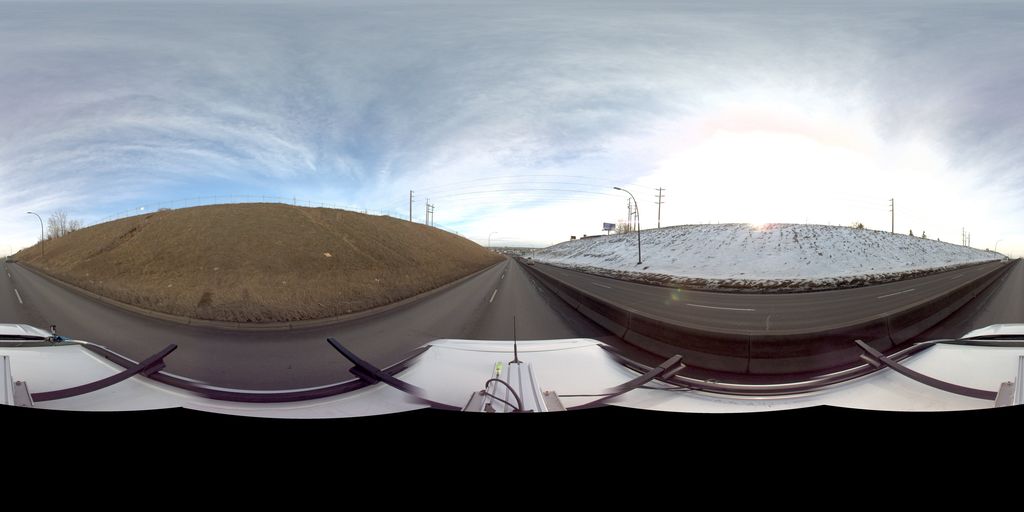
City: calgary